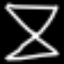
Label: hourglass